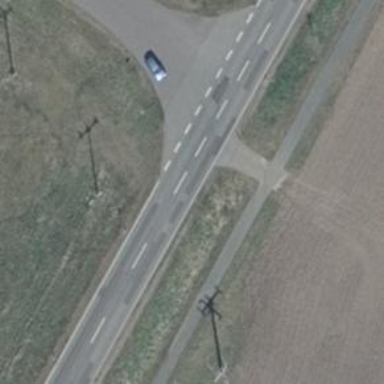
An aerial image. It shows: Asphalt service road.